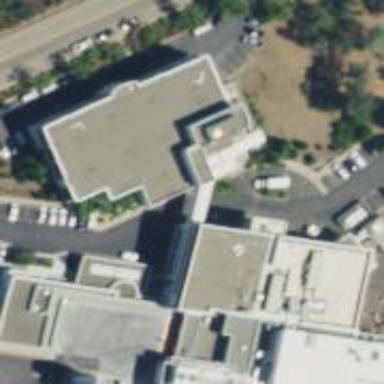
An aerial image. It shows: Hospital building.